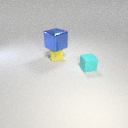
small yellow rubber cube behind small cyan rubber cube